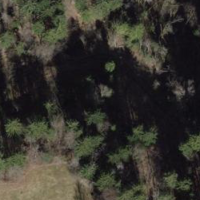
EUNIS habitat code: 43
Species observed at this site:
Silene dioica
Caltha palustris